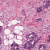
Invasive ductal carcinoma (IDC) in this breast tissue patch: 1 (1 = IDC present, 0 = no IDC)